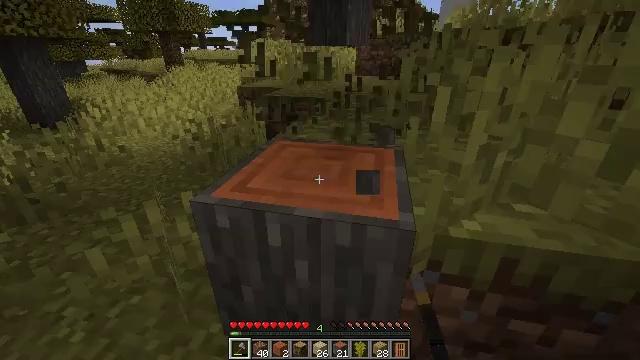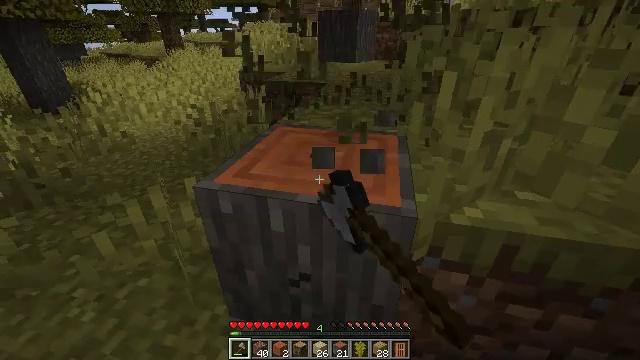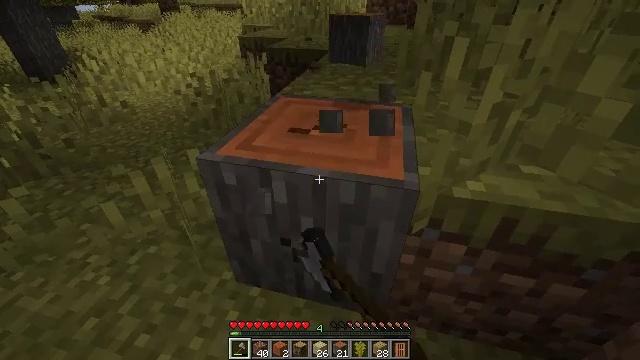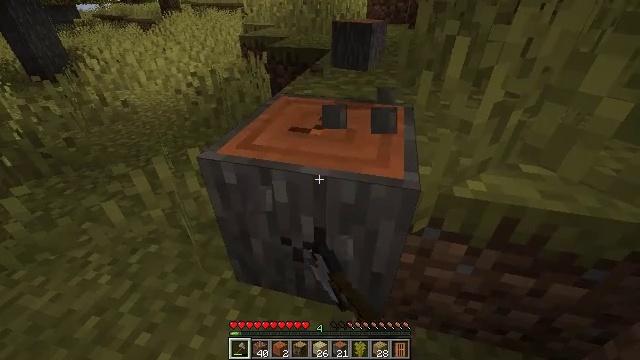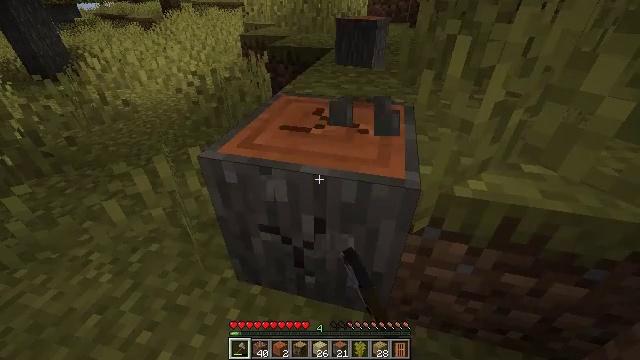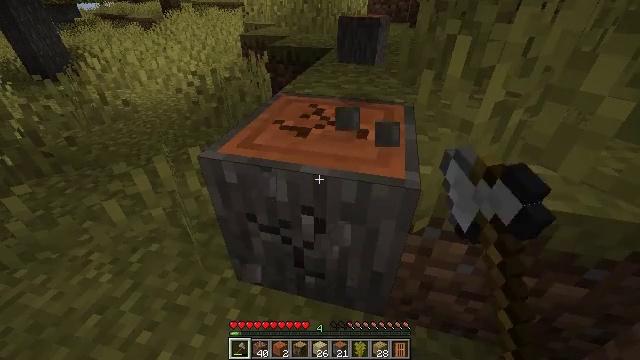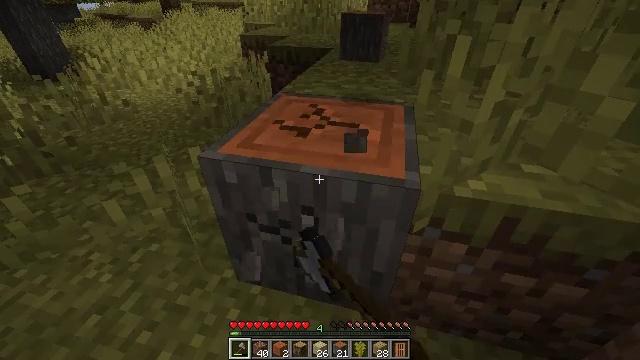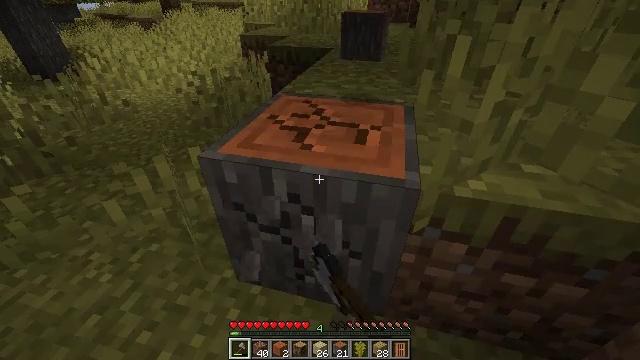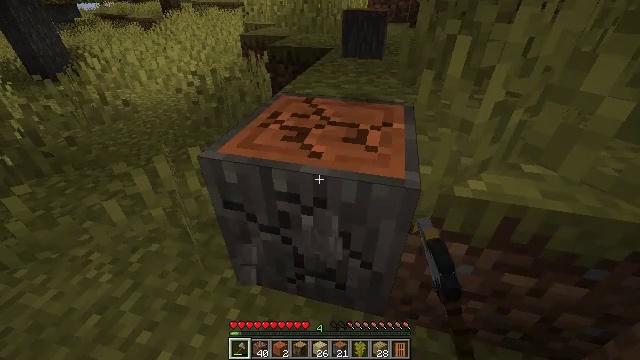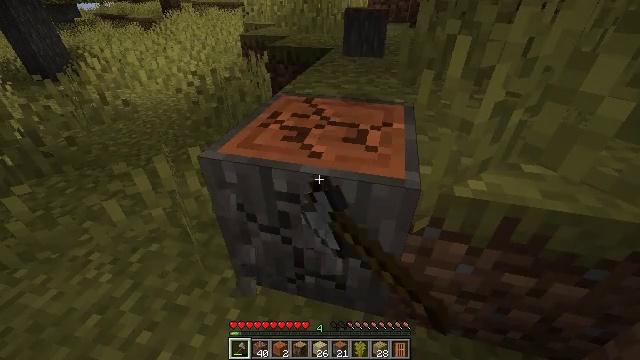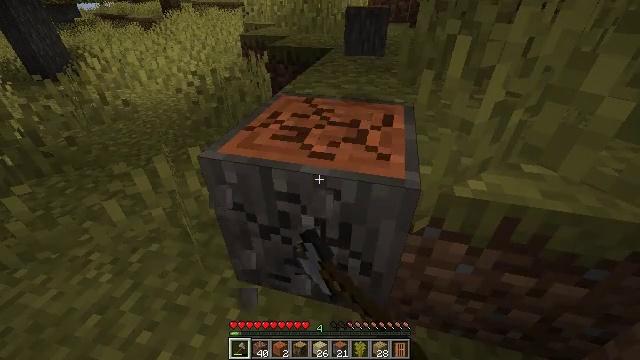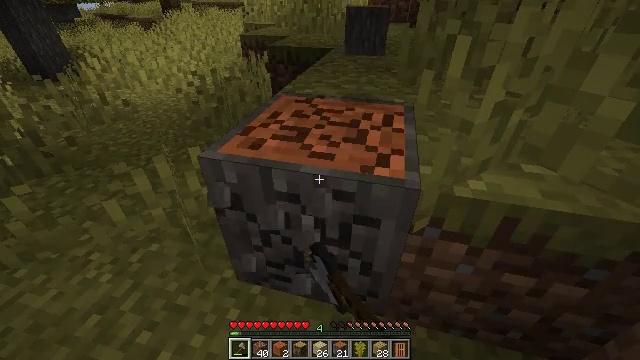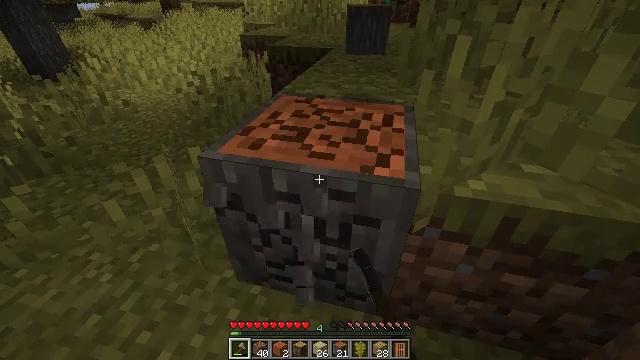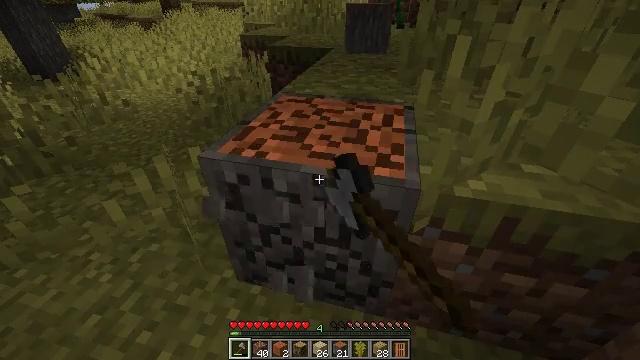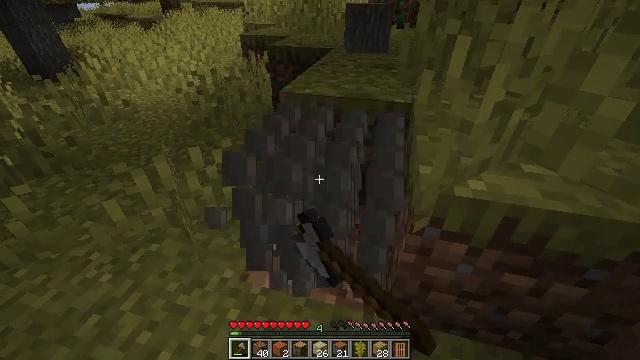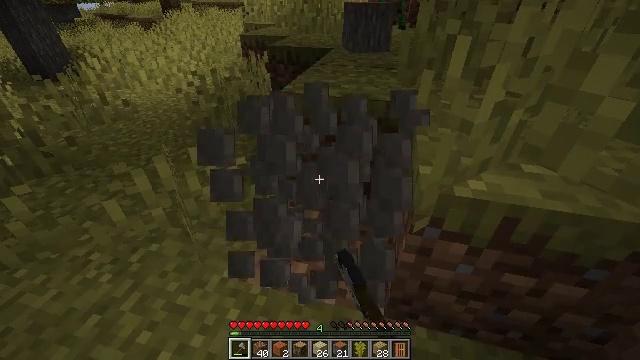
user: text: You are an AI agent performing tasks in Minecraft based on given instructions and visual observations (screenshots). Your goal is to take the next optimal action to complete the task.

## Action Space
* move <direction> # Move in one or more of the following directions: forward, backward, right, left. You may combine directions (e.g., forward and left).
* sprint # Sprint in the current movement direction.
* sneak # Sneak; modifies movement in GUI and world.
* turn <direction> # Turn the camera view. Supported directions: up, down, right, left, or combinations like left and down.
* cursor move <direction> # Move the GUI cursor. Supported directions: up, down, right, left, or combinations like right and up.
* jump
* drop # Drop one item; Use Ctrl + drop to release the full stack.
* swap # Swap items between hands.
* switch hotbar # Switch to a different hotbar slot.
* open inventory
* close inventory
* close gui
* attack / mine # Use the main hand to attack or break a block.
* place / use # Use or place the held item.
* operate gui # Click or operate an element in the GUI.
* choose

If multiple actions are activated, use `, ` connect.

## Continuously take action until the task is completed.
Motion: motion action
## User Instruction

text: Harvest the acacia log from the forest.
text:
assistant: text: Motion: turn down, attack / mine
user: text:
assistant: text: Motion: turn down, attack / mine
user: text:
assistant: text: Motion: attack / mine
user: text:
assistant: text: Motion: attack / mine
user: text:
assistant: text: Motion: attack / mine
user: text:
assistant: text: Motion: attack / mine
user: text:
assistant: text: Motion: attack / mine
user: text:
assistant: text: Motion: attack / mine
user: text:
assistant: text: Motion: attack / mine
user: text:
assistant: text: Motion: attack / mine
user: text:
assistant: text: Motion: attack / mine
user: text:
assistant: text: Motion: attack / mine
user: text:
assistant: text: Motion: attack / mine
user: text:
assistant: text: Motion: attack / mine
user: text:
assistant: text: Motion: attack / mine
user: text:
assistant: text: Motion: attack / mine
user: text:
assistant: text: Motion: attack / mine
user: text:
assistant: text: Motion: attack / mine
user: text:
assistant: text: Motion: attack / mine
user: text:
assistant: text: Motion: attack / mine
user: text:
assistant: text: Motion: move forward, turn up, attack / mine
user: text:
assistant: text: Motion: move forward, turn up, attack / mine
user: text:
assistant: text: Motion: move forward, turn right and up, attack / mine
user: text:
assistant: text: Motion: turn up, attack / mine
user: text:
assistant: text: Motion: turn right and up, attack / mine
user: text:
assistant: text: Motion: turn right and up, attack / mine
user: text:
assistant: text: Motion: turn up, attack / mine
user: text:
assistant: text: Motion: turn up, attack / mine
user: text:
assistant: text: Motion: attack / mine
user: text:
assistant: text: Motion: attack / mine